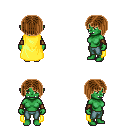
a pixel art fantasy rpg character, female body template, orc, green skin, yellow cape, teal pants, brown pageboy hairstyle, leather bracers, four views (front, back, left, right), 2x2 character sprite sheet, small pixel art, hard edges, no anti-aliasing